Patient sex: M
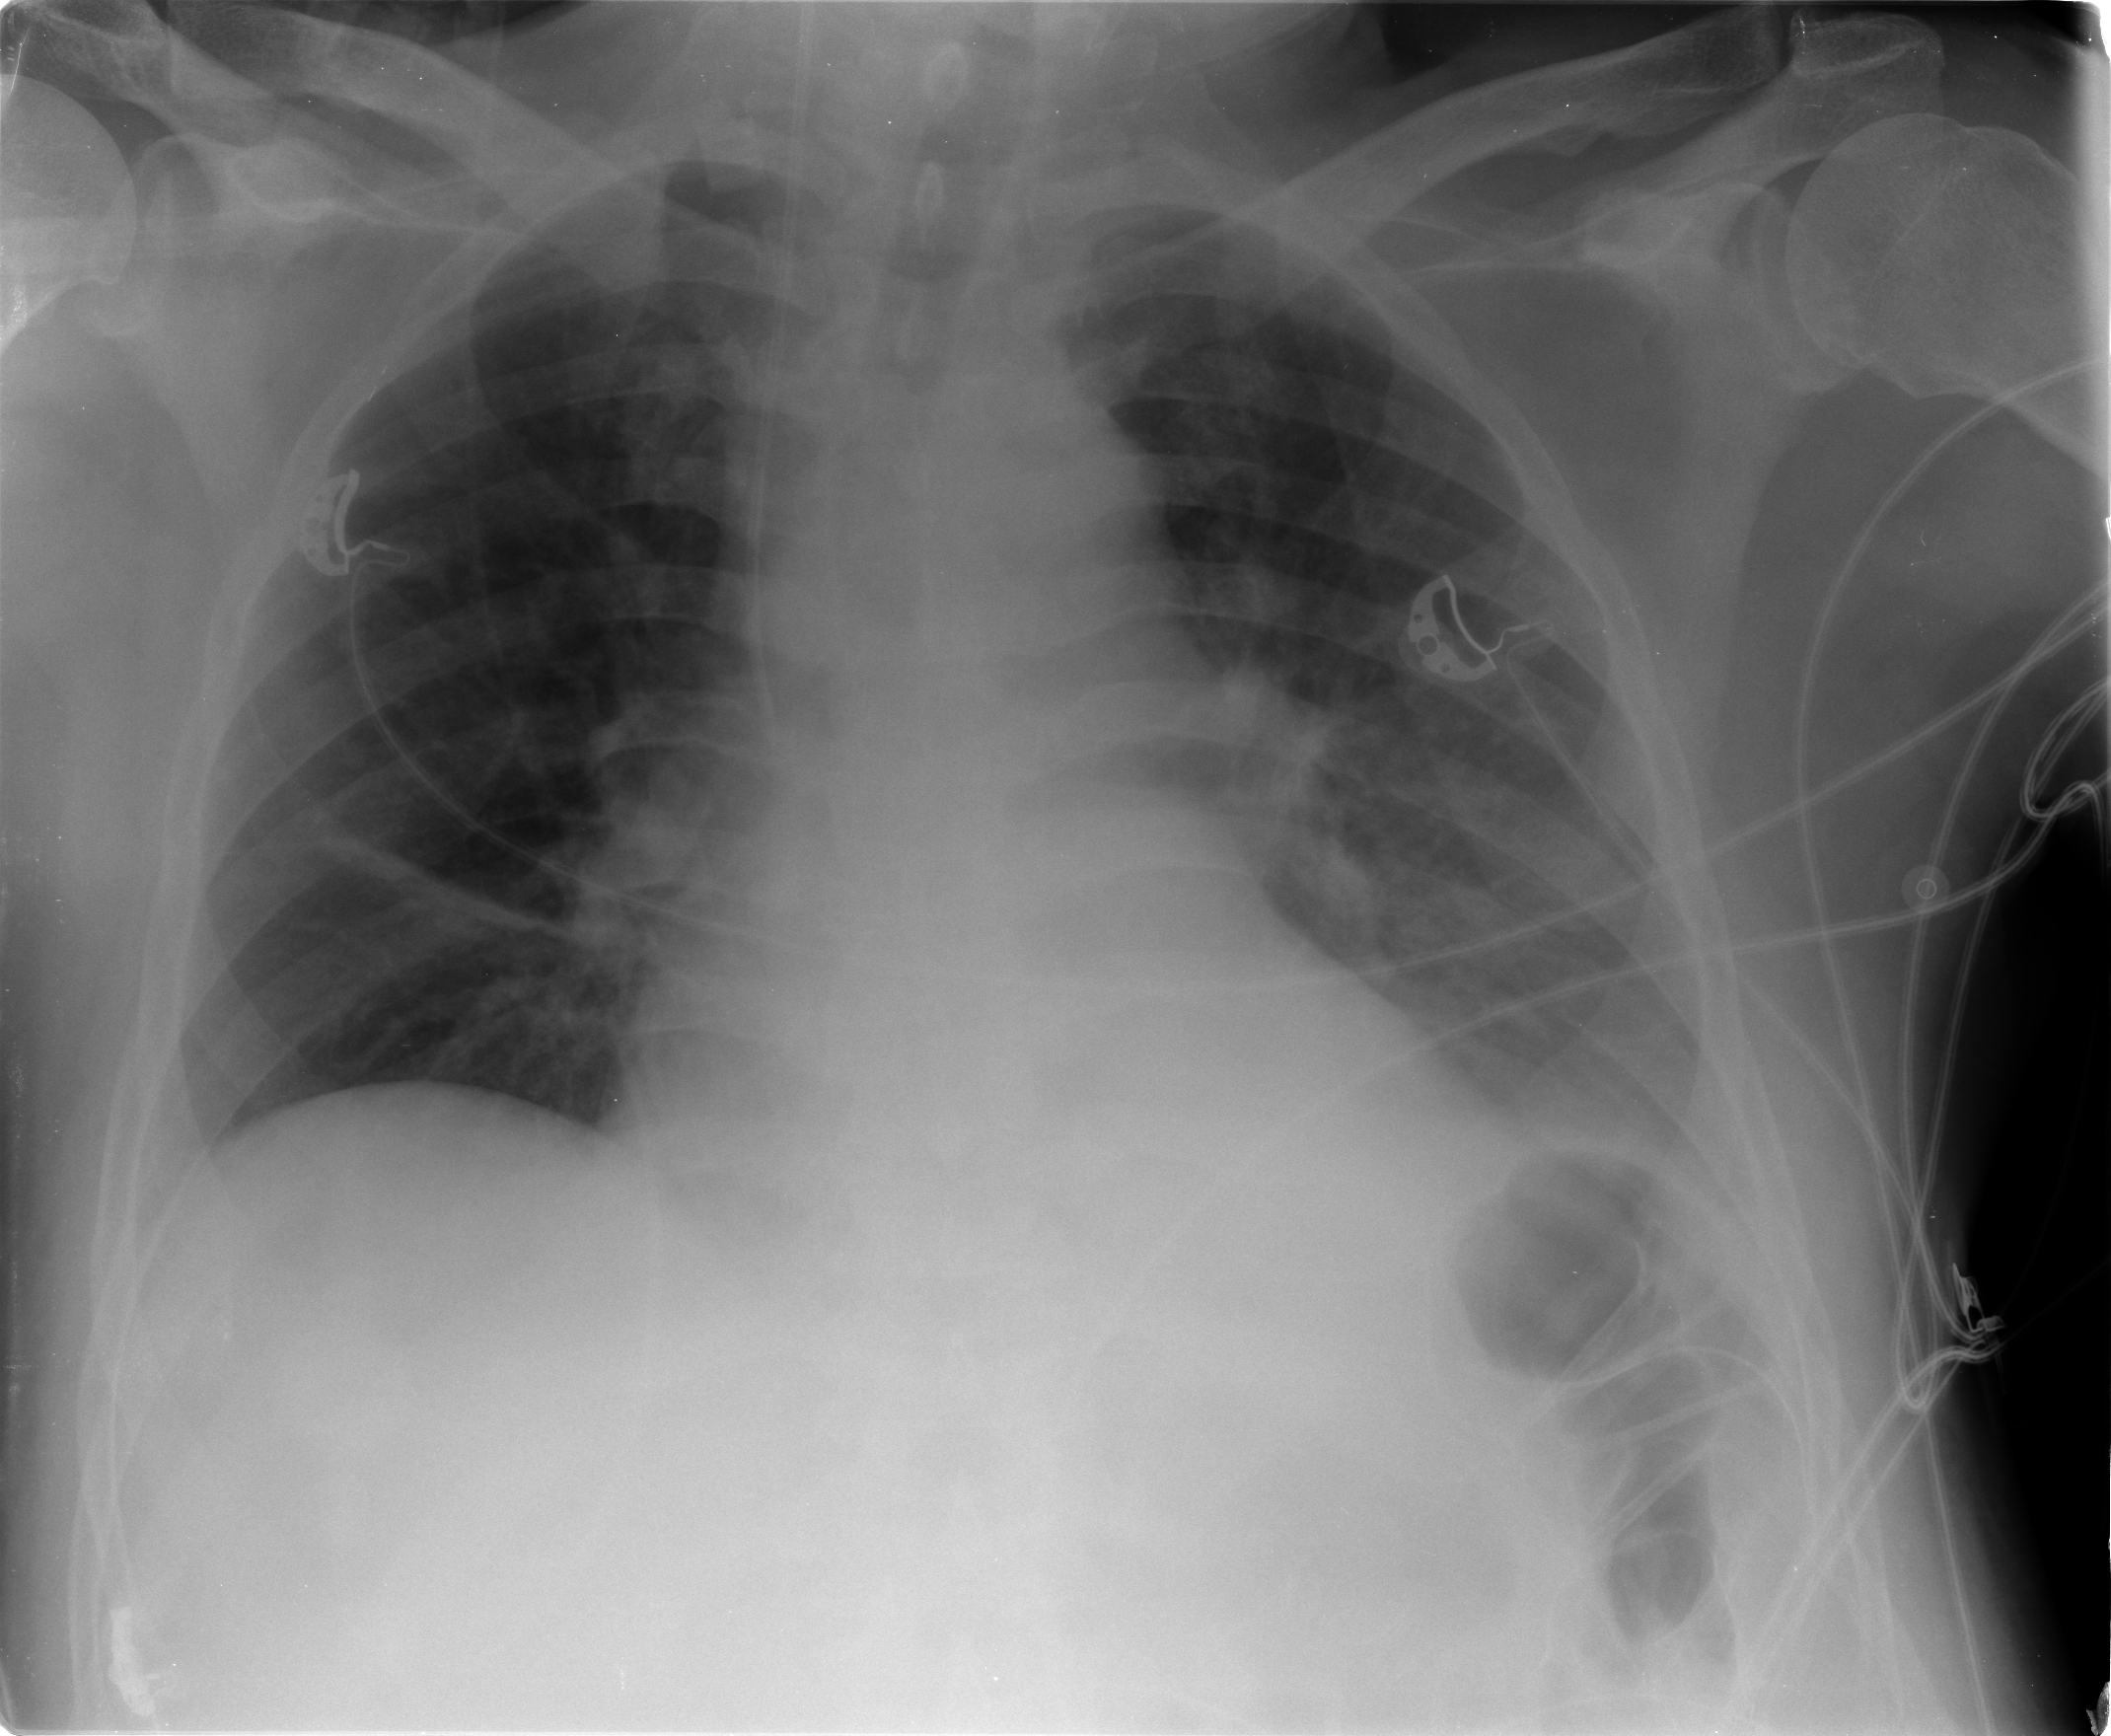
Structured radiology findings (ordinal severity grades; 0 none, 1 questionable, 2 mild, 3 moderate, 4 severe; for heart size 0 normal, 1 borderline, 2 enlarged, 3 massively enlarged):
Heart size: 2
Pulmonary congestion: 0
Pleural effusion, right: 0
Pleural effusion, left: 2
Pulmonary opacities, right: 0
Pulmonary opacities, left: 2
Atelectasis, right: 2
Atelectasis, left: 2